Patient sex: M
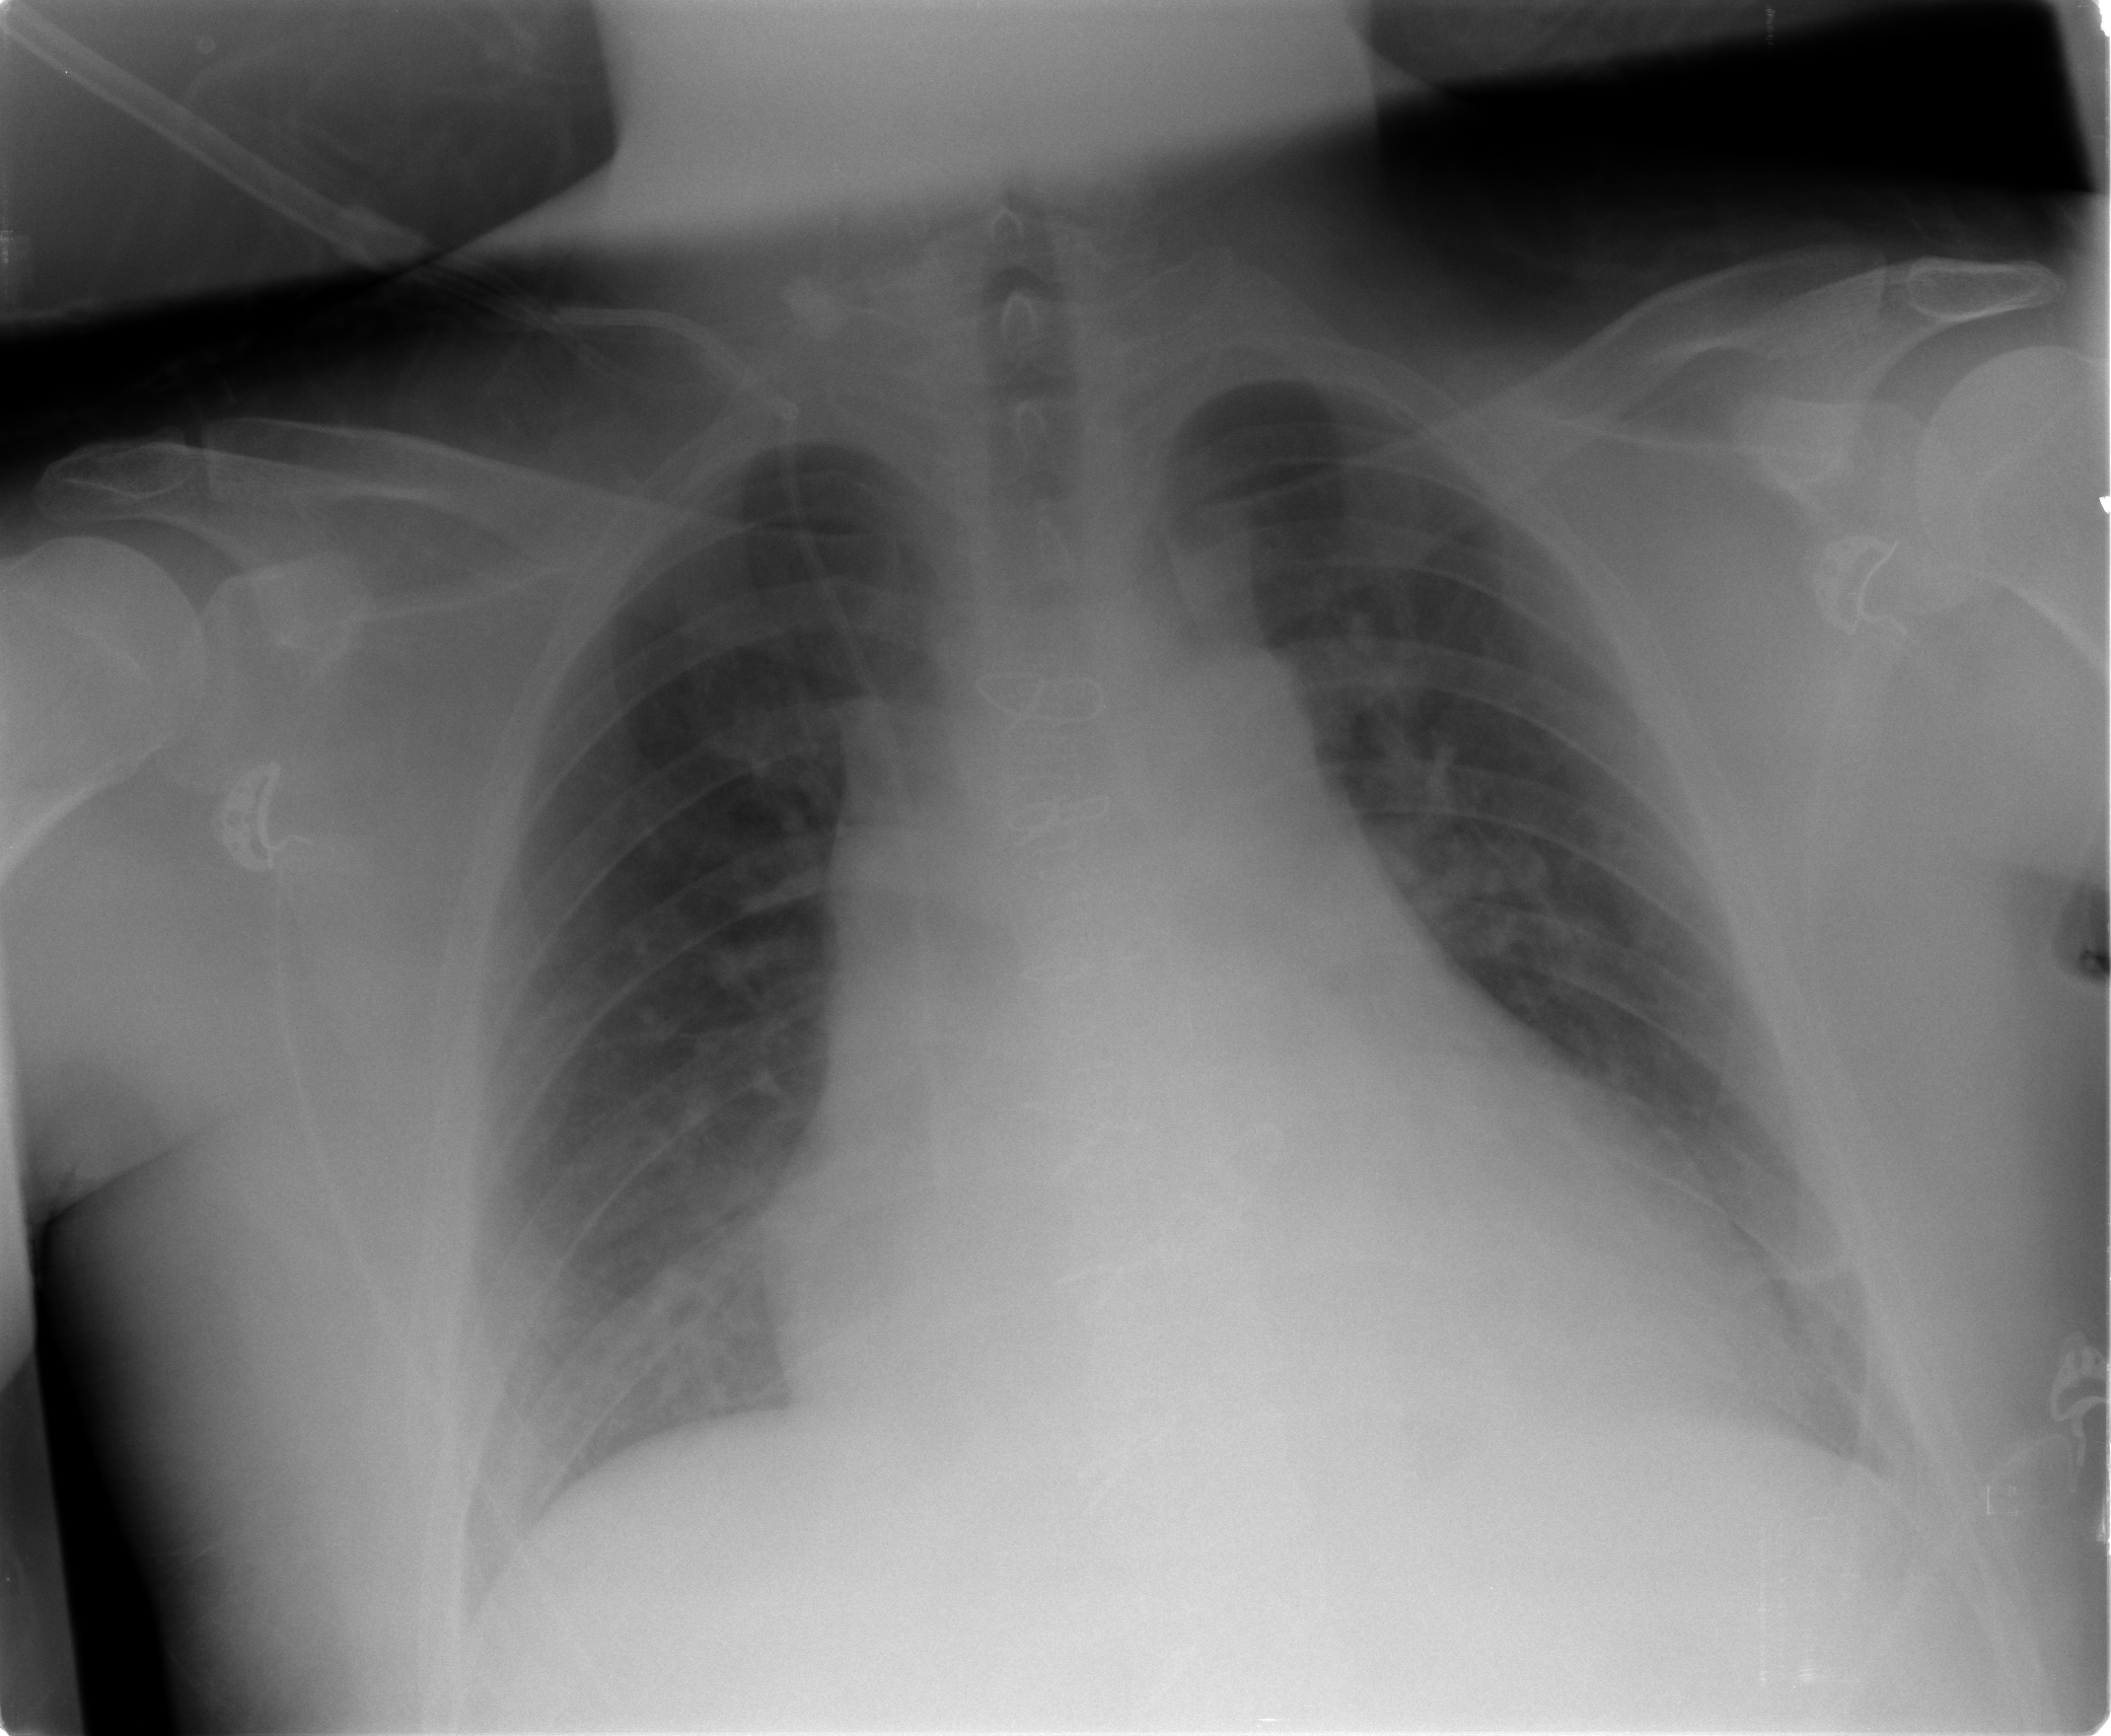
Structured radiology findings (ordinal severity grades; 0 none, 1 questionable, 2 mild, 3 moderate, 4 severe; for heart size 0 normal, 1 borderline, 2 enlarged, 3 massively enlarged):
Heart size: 3
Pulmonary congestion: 2
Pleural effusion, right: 0
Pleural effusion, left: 2
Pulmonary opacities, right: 0
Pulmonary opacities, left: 0
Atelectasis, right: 0
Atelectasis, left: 0